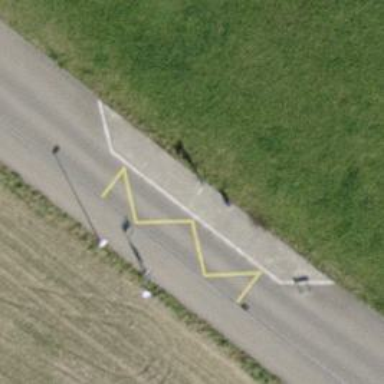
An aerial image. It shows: Bus stop equipped with public transport stop position.